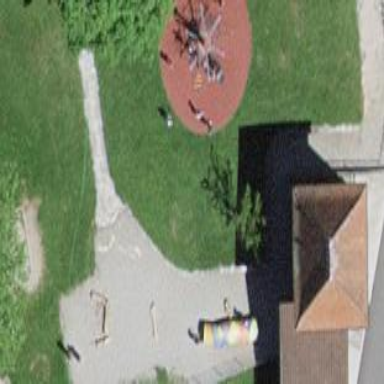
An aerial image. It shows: Playground area for leisure activities on the land.